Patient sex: M
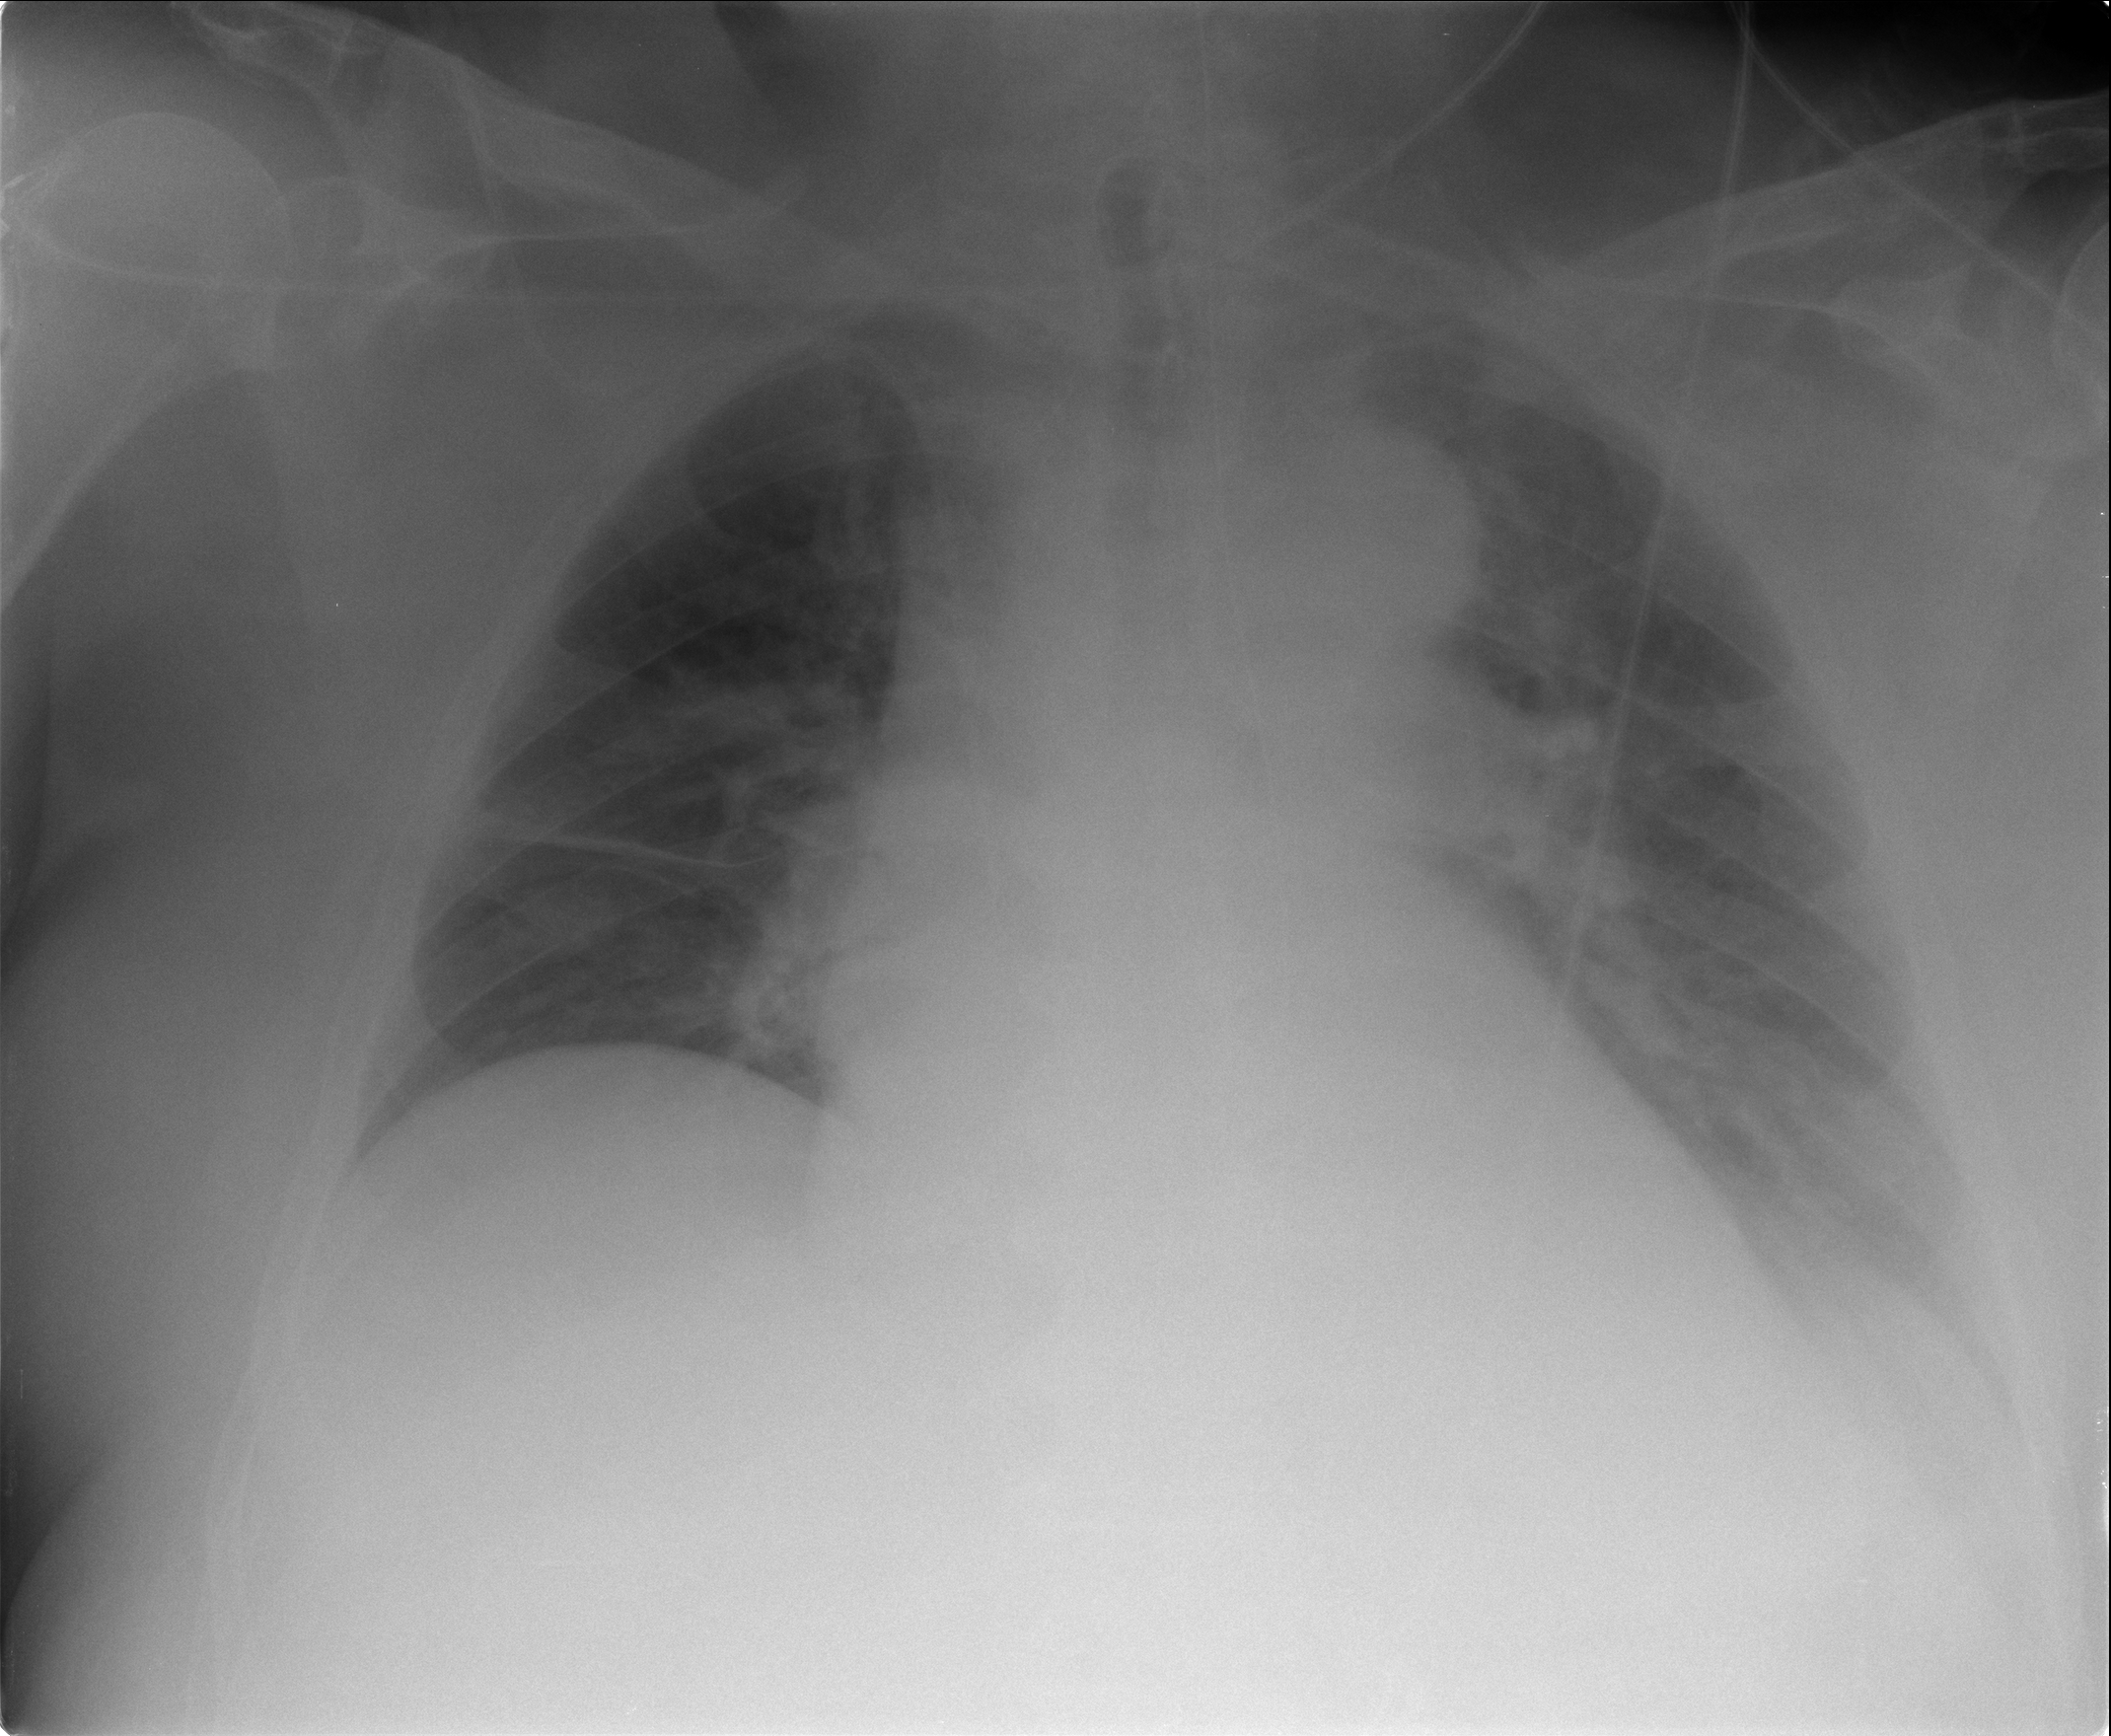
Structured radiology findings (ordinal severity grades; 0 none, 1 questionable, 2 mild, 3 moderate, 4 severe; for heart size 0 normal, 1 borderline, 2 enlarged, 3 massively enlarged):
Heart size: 0
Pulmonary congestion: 0
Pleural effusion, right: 0
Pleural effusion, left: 2
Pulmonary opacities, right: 0
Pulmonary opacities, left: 0
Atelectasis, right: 0
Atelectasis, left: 1